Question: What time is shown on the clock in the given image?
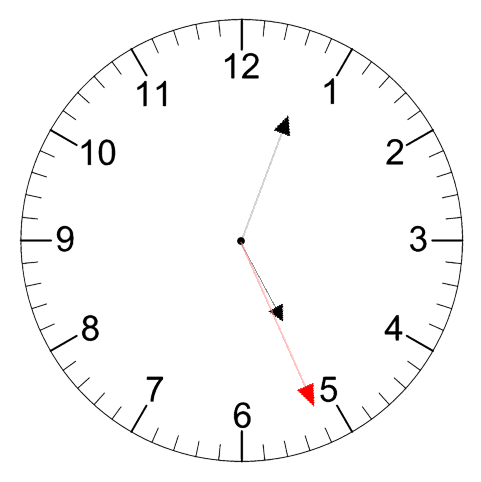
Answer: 05:03:26